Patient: sex M, age 66
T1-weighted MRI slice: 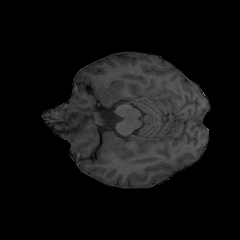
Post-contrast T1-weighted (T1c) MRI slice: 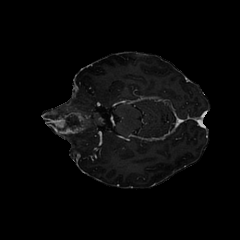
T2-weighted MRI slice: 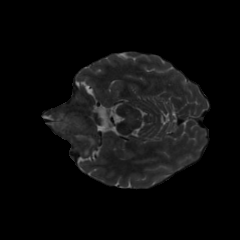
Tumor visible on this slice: yes
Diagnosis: Glioblastoma, IDH-wildtype
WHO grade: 4